Interaction volume radius: 5 \u00c5
Interaction volume height: 10 \u00c5
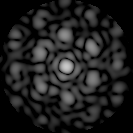
Disorder parameter: 0.585